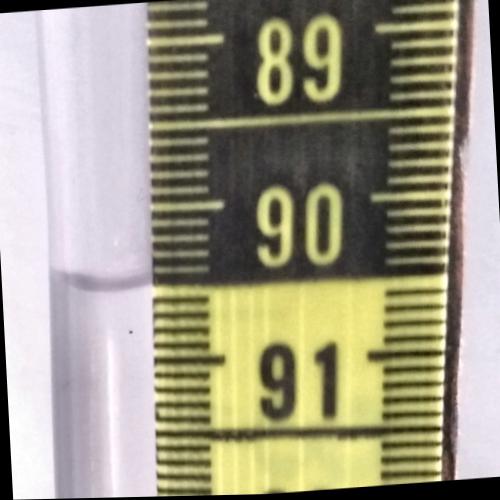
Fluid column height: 90.5 cm